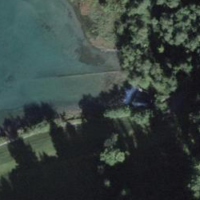
EUNIS habitat code: 43
Species observed at this site:
Carduus personata
Macroglossum stellatarum